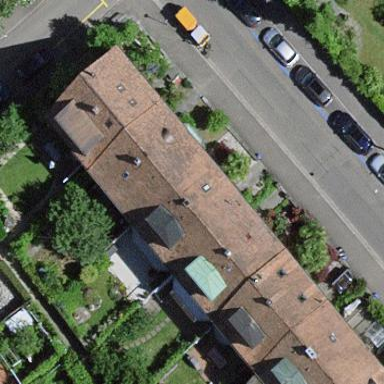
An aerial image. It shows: Terrace building.